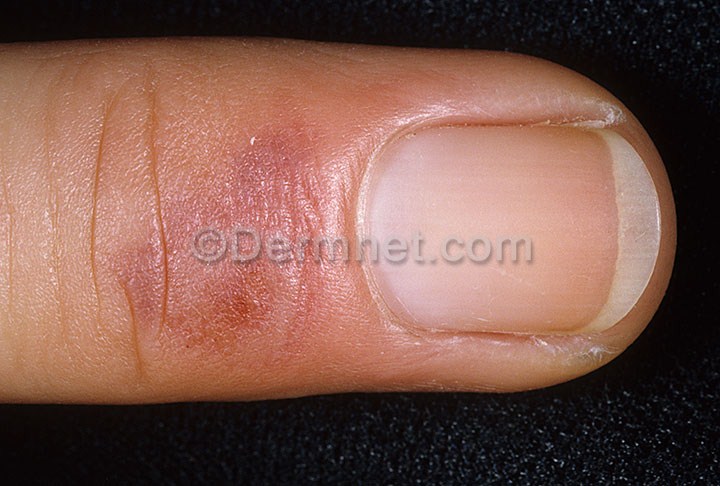
Disease: Lupus and other Connective Tissue diseases